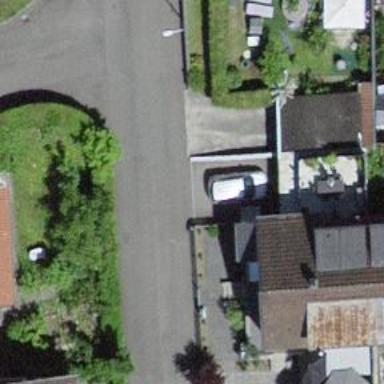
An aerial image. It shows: Asphalt road in residential area.